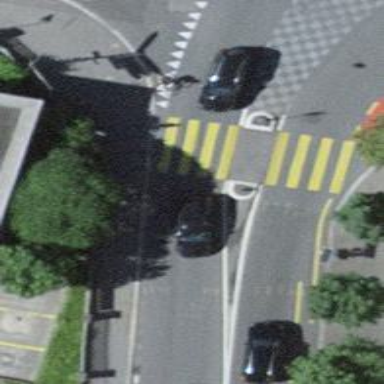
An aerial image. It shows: Uncontrolled zebra crossing with central island. The crossing is marked with zebra stripes.